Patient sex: M
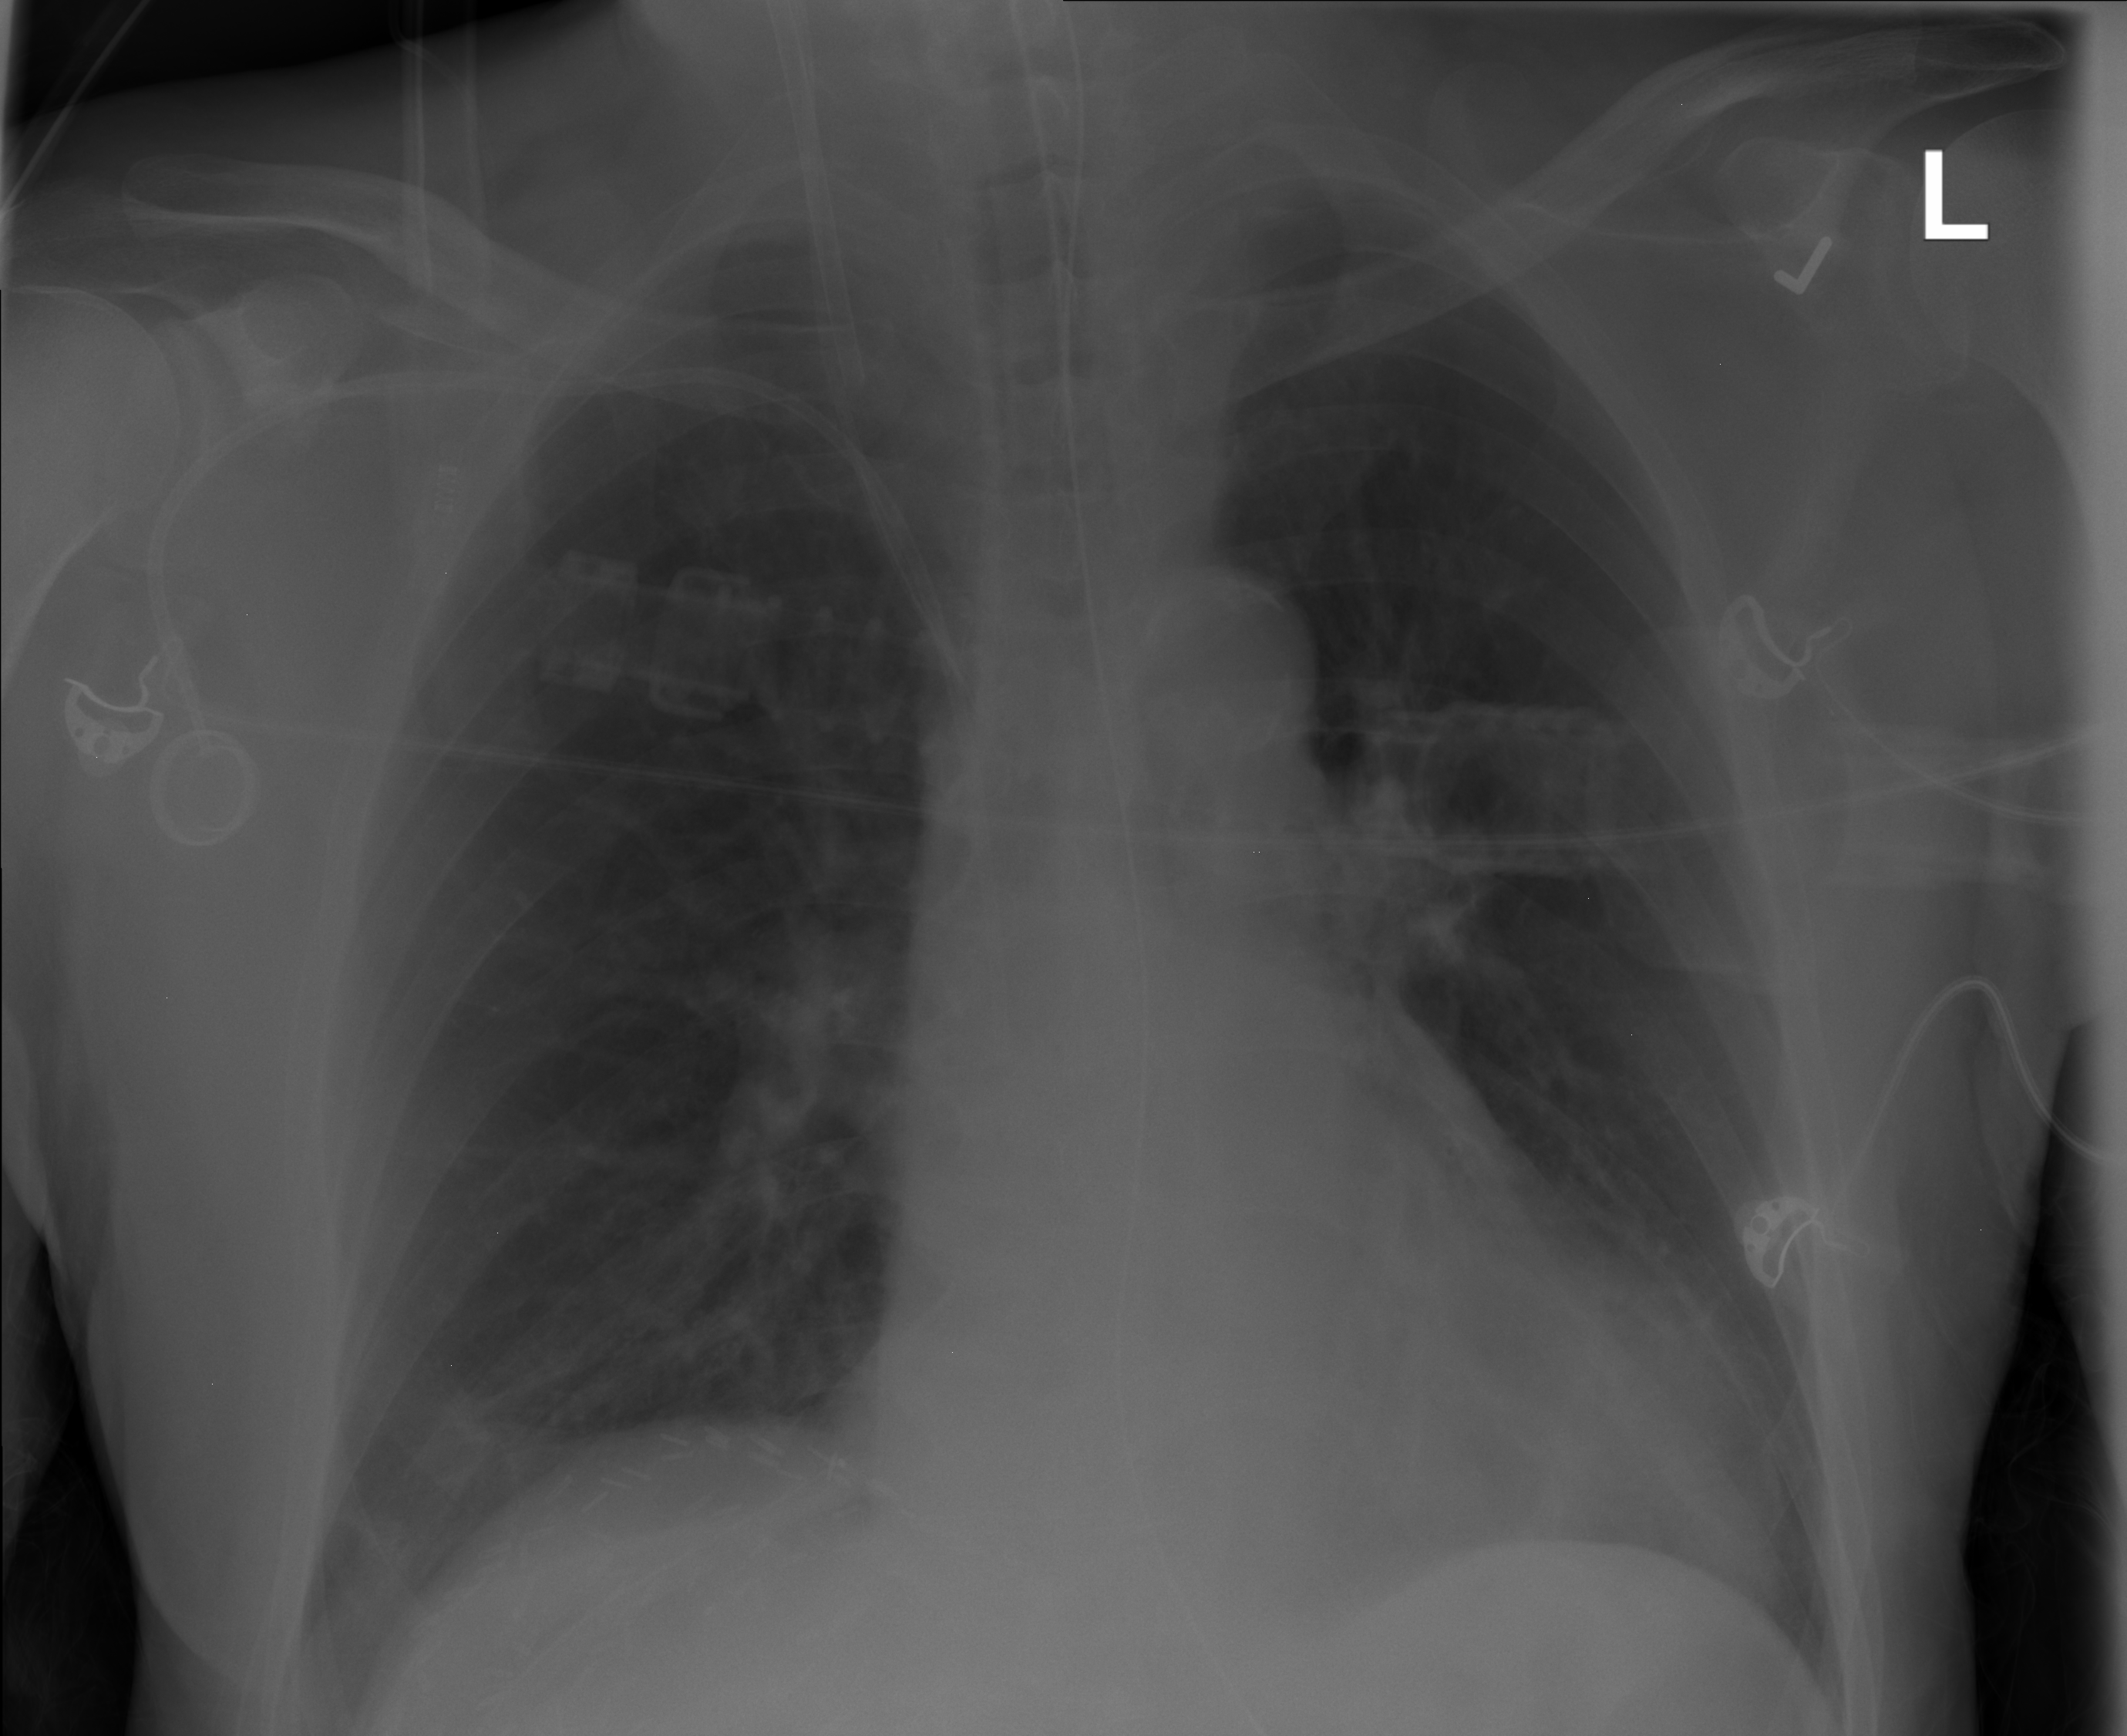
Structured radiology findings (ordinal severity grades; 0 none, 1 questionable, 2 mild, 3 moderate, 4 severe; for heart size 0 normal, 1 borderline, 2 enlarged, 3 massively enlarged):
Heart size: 0
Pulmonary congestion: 0
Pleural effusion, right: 0
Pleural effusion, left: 0
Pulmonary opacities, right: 0
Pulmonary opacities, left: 0
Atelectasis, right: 2
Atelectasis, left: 0